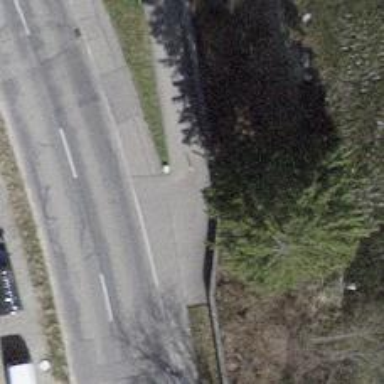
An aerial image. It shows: Bollard barrier.